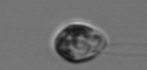
Label: flagellate